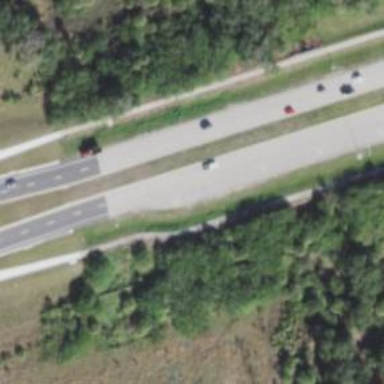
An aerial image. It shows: Tertiary road with asphalt surface.